Question: This code is producing the strange output below. I tried increasing the character array to be 13 and it printed the whole string, but still had the strange characters at the end. I'm using MinGW on Windows. Could that be the cause?
'''
#include <stdio.h>
#include <string.h>
int main() {
char message[10];
int count, i;
strcpy(message, "Hello, world!");
printf("Repeat how many times? ");
scanf("%d", &count);
for(i=0; i < count; i++)
printf("%3d - %s
", i, message);
if(i==count)
getch();
}
'''

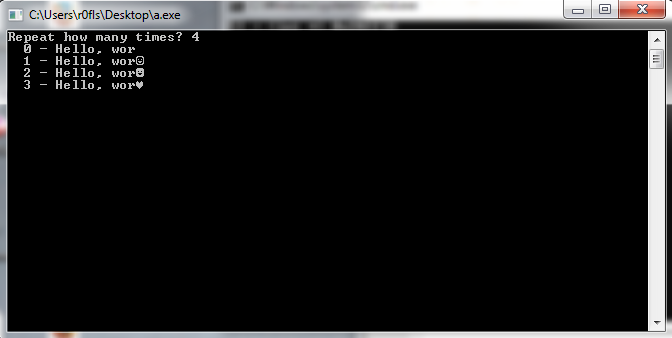
Answer: This is because you have to give it one more space, like this:
'''
char message[14];
//^^ See here 13 from 'Hello, world!' + 1 to determinate the string with a ''
'''
It also has to have room to save a '' to determinate the string
Also don't forgot to include
'''
#include <string.h> //For 'strcpy()'
#include <conio.h> //For 'getch()'
'''
Example output:
'''
Repeat how many times? 5
0 - Hello, world!
1 - Hello, world!
2 - Hello, world!
3 - Hello, world!
4 - Hello, world!
'''